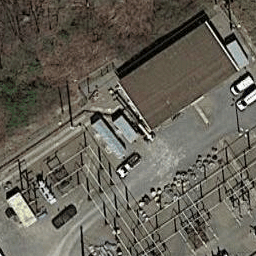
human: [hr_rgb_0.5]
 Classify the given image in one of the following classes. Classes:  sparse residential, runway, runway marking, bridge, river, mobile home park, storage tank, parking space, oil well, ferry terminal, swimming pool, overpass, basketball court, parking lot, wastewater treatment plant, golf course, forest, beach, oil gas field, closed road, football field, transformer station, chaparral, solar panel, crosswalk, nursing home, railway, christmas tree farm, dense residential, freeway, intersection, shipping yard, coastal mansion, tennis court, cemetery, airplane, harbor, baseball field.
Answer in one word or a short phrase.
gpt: transformer station